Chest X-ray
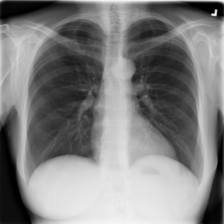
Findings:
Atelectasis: negative
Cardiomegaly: negative
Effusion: negative
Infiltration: positive
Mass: negative
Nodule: negative
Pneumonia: negative
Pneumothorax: negative
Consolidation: negative
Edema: negative
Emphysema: negative
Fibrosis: negative
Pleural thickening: negative
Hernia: negative